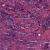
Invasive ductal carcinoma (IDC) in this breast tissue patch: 1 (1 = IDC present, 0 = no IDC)